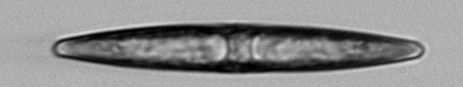
Label: Pleurosigma